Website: lowes
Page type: receipt
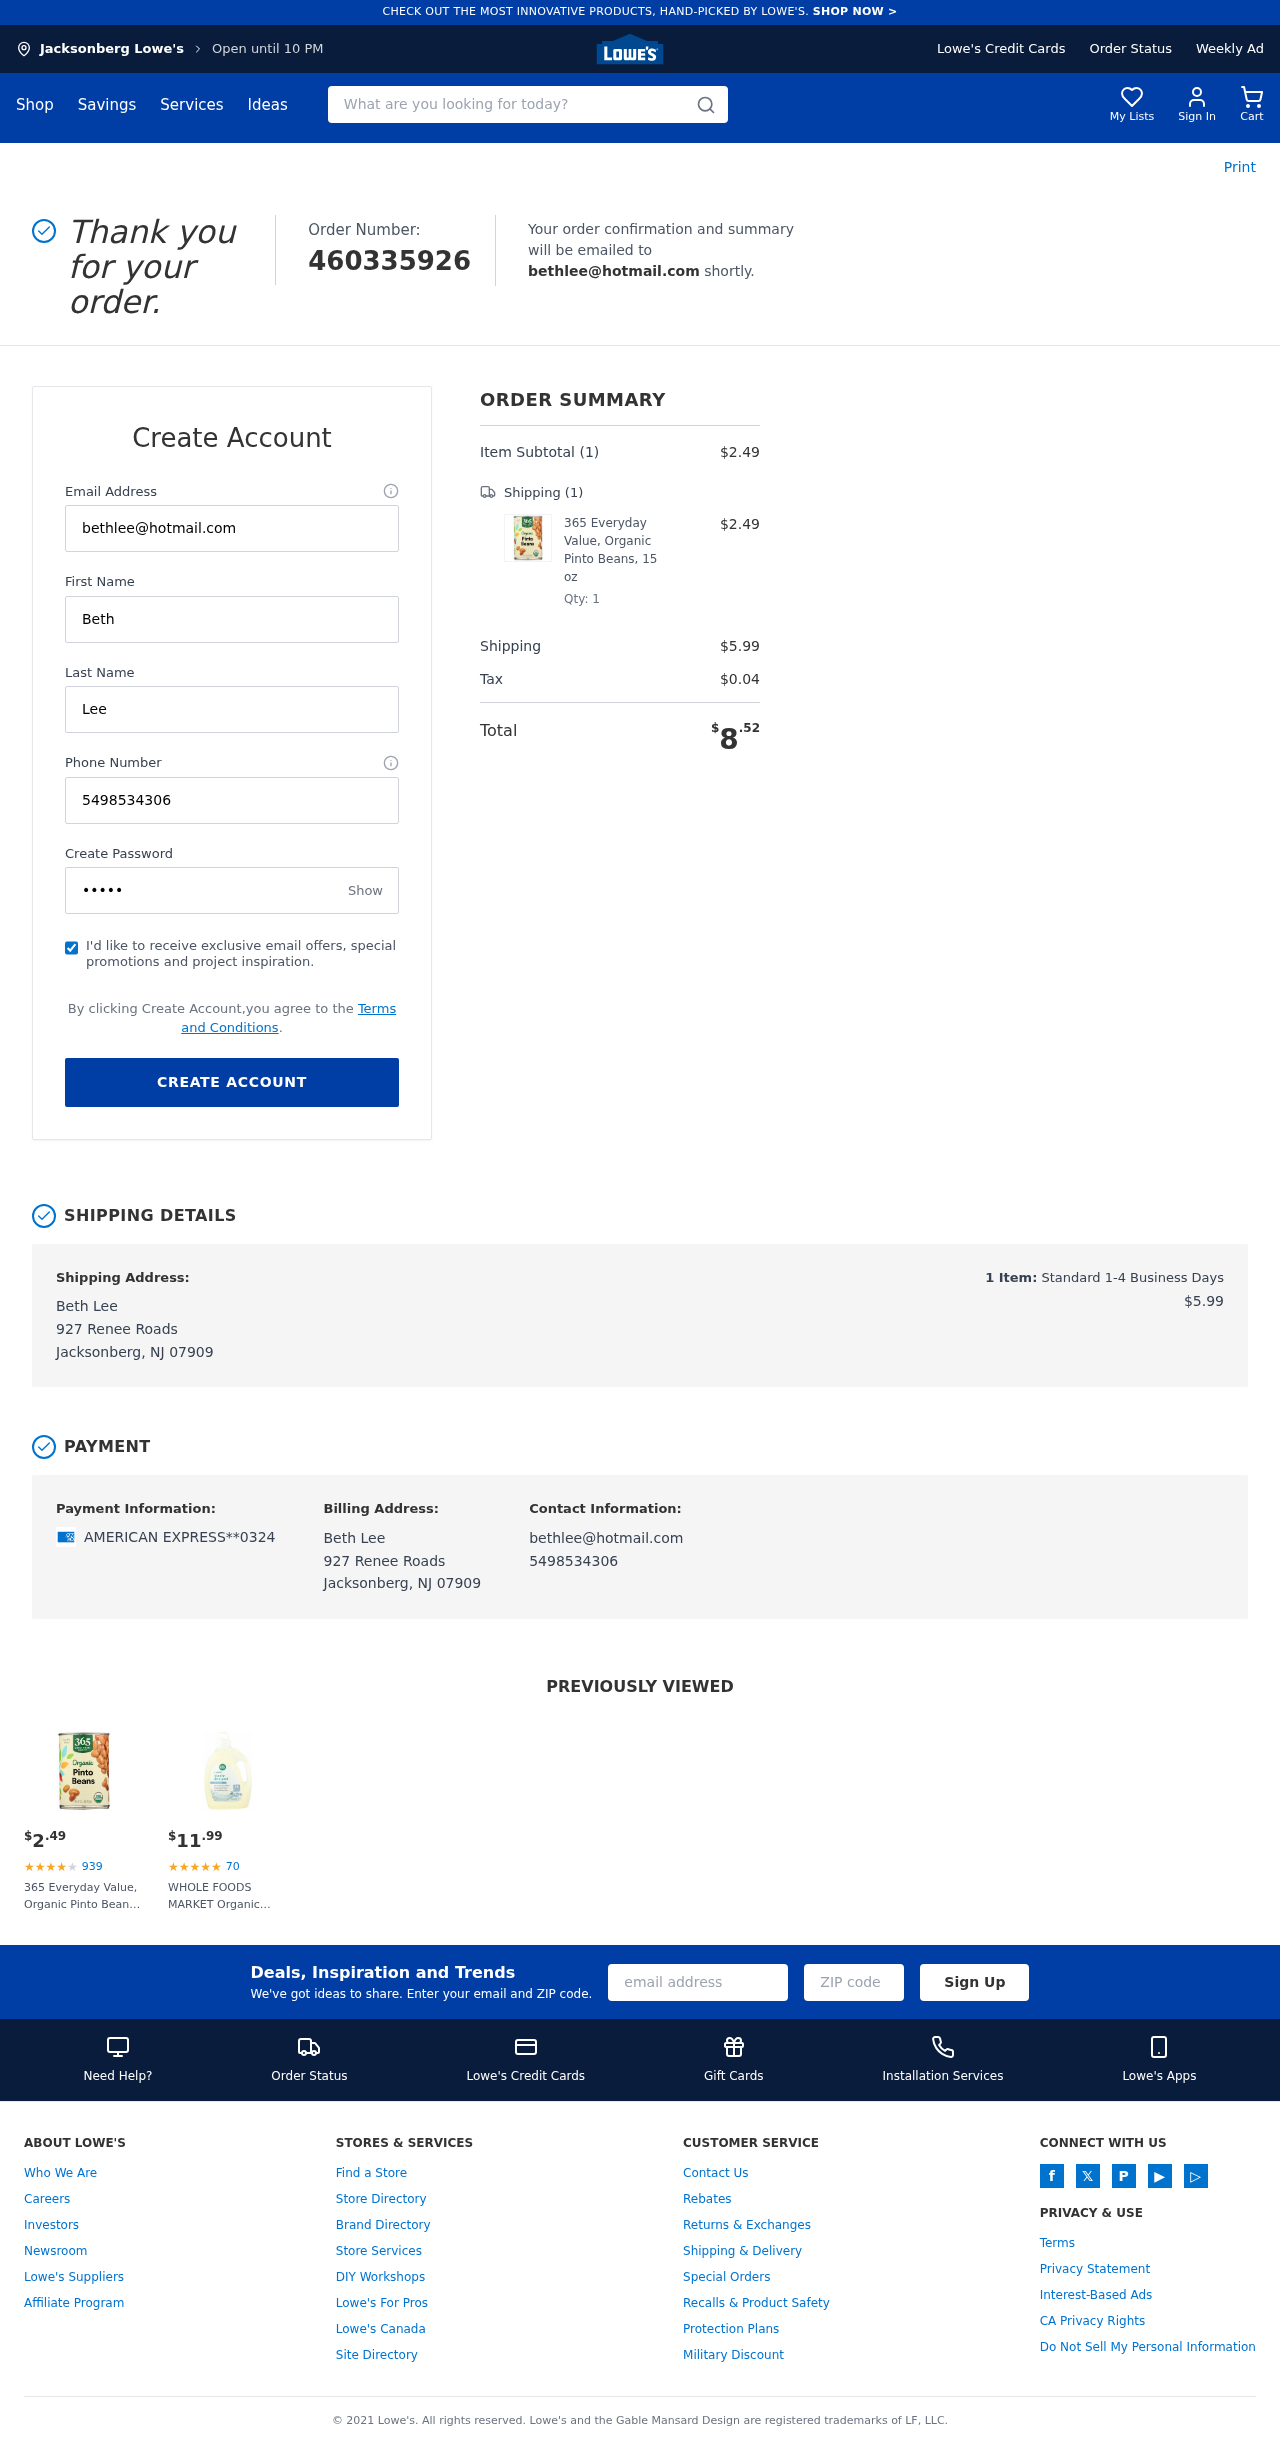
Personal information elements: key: PII_CARD_LAST4
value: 0324
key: PII_CARD_TYPE
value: AMERICAN EXPRESS
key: PII_CITY
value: Jacksonberg
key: PII_EMAIL
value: bethlee@hotmail.com
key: PII_FULLNAME
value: Beth Lee
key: PII_PHONE
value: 5498534306
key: PII_STREET
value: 927 Renee Roads
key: PII_FIRSTNAME
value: Beth
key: PII_LASTNAME
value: Lee
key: PII_CITY_STATE_ZIP
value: Jacksonberg, NJ 07909
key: PII_FULLNAME2
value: Beth Lee
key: PII_FULLNAME3
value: Beth Lee
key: PII_FIRSTNAME2
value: Beth
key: PII_FIRSTNAME3
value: Beth
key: PII_LASTNAME2
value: Lee
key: PII_LASTNAME3
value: Lee
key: PII_FIRSTNAME_DERIVED
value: Beth
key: PII_LASTNAME_DERIVED
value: Lee
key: PII_FULLNAME_DERIVED
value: Beth Lee
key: PII_NAME_FULL_DERIVED
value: Beth Lee
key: PII_POSTCODE
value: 07909
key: PII_STATE_ABBR
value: NJ
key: PII_POSTCODE_FULL
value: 07909
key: PII_CITY_STATE
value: Jacksonberg, NJ
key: PII_POSTCODE_NUMERIC
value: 7909
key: PII_EMAIL2
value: bethlee@hotmail.com
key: PII_EMAIL3
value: bethlee@hotmail.com
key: PII_PHONE_LINE
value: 4306
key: PII_PHONE_SUFFIX
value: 4306
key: PII_PHONE2
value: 5498534306
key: PII_PHONE3
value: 5498534306
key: PII_PHONE_NUMERIC
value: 5498534306
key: PII_PHONE_LINE_NUMERIC
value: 4306
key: PII_PHONE_SUFFIX_NUMERIC
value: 4306
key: PII_PHONE2_NUMERIC
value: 5498534306
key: PII_PHONE3_NUMERIC
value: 5498534306
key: PII_PHONE_DIGITS
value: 5498534306
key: PII_PHONE_LAST4
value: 4306
Product elements: key: PRODUCT1_NAME
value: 365 Everyday Value, Organic Pinto Beans, 15 oz
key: PRODUCT1_PRICE
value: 2.49
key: PRODUCT1_QUANTITY
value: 1
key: PRODUCT2_NAME
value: WHOLE FOODS MARKET Organic Unscented 100oz Laundry Detergent, 100 FZ
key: PRODUCT2_NUM_RATINGS
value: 70
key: PRODUCT2_PRICE
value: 11.99
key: PRODUCT1_PRICE2
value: $2.49
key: PRODUCT1_RATING2
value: ★
★
★
★
★
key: PRODUCT1_NUM_RATINGS2
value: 939
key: PRODUCT1_NAME2
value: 365 Everyday Value, Organic Pinto Beans, 15 oz
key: PRODUCT2_RATING
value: ★
★
★
★
★
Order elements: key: ORDER_ID
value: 460335926
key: ORDER_NUM_ITEMS
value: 1
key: ORDER_SUBTOTAL
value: $2.49
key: ORDER_NUM_ITEMS2
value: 1
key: ORDER_SHIPPING_COST
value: $5.99
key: ORDER_TAX
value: $0.04
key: ORDER_TOTAL
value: $8.52
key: ORDER_NUM_ITEMS3
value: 1
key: ORDER_SHIPPING_COST2
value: $5.99
Search elements: key: HEADER_SEARCH
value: What are you looking for today?